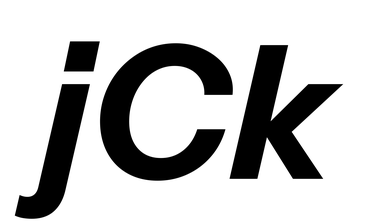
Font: InstrumentSans-Italic_Bold_Italic